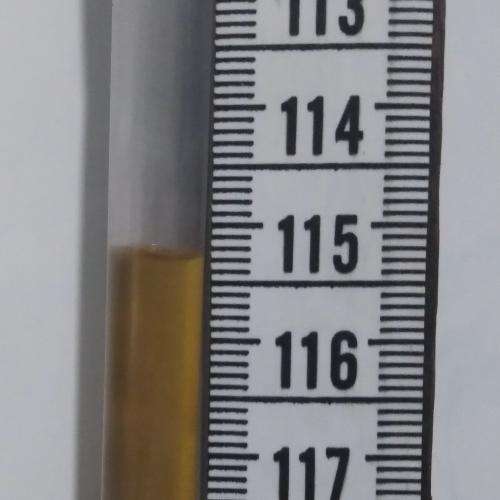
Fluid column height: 115.3 cm